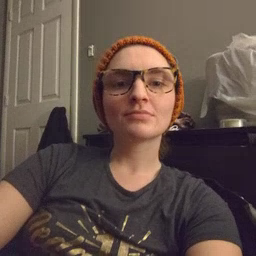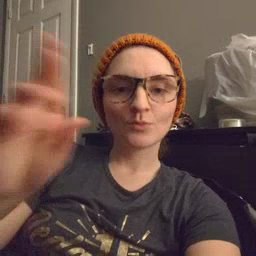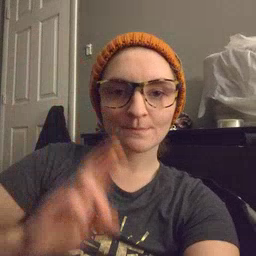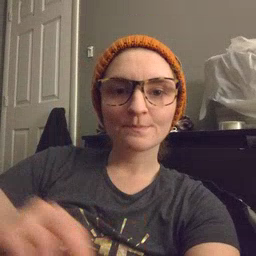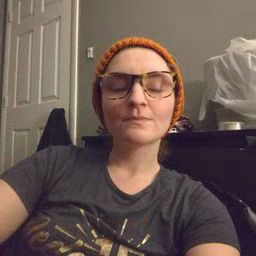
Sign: refrigerator